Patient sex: F
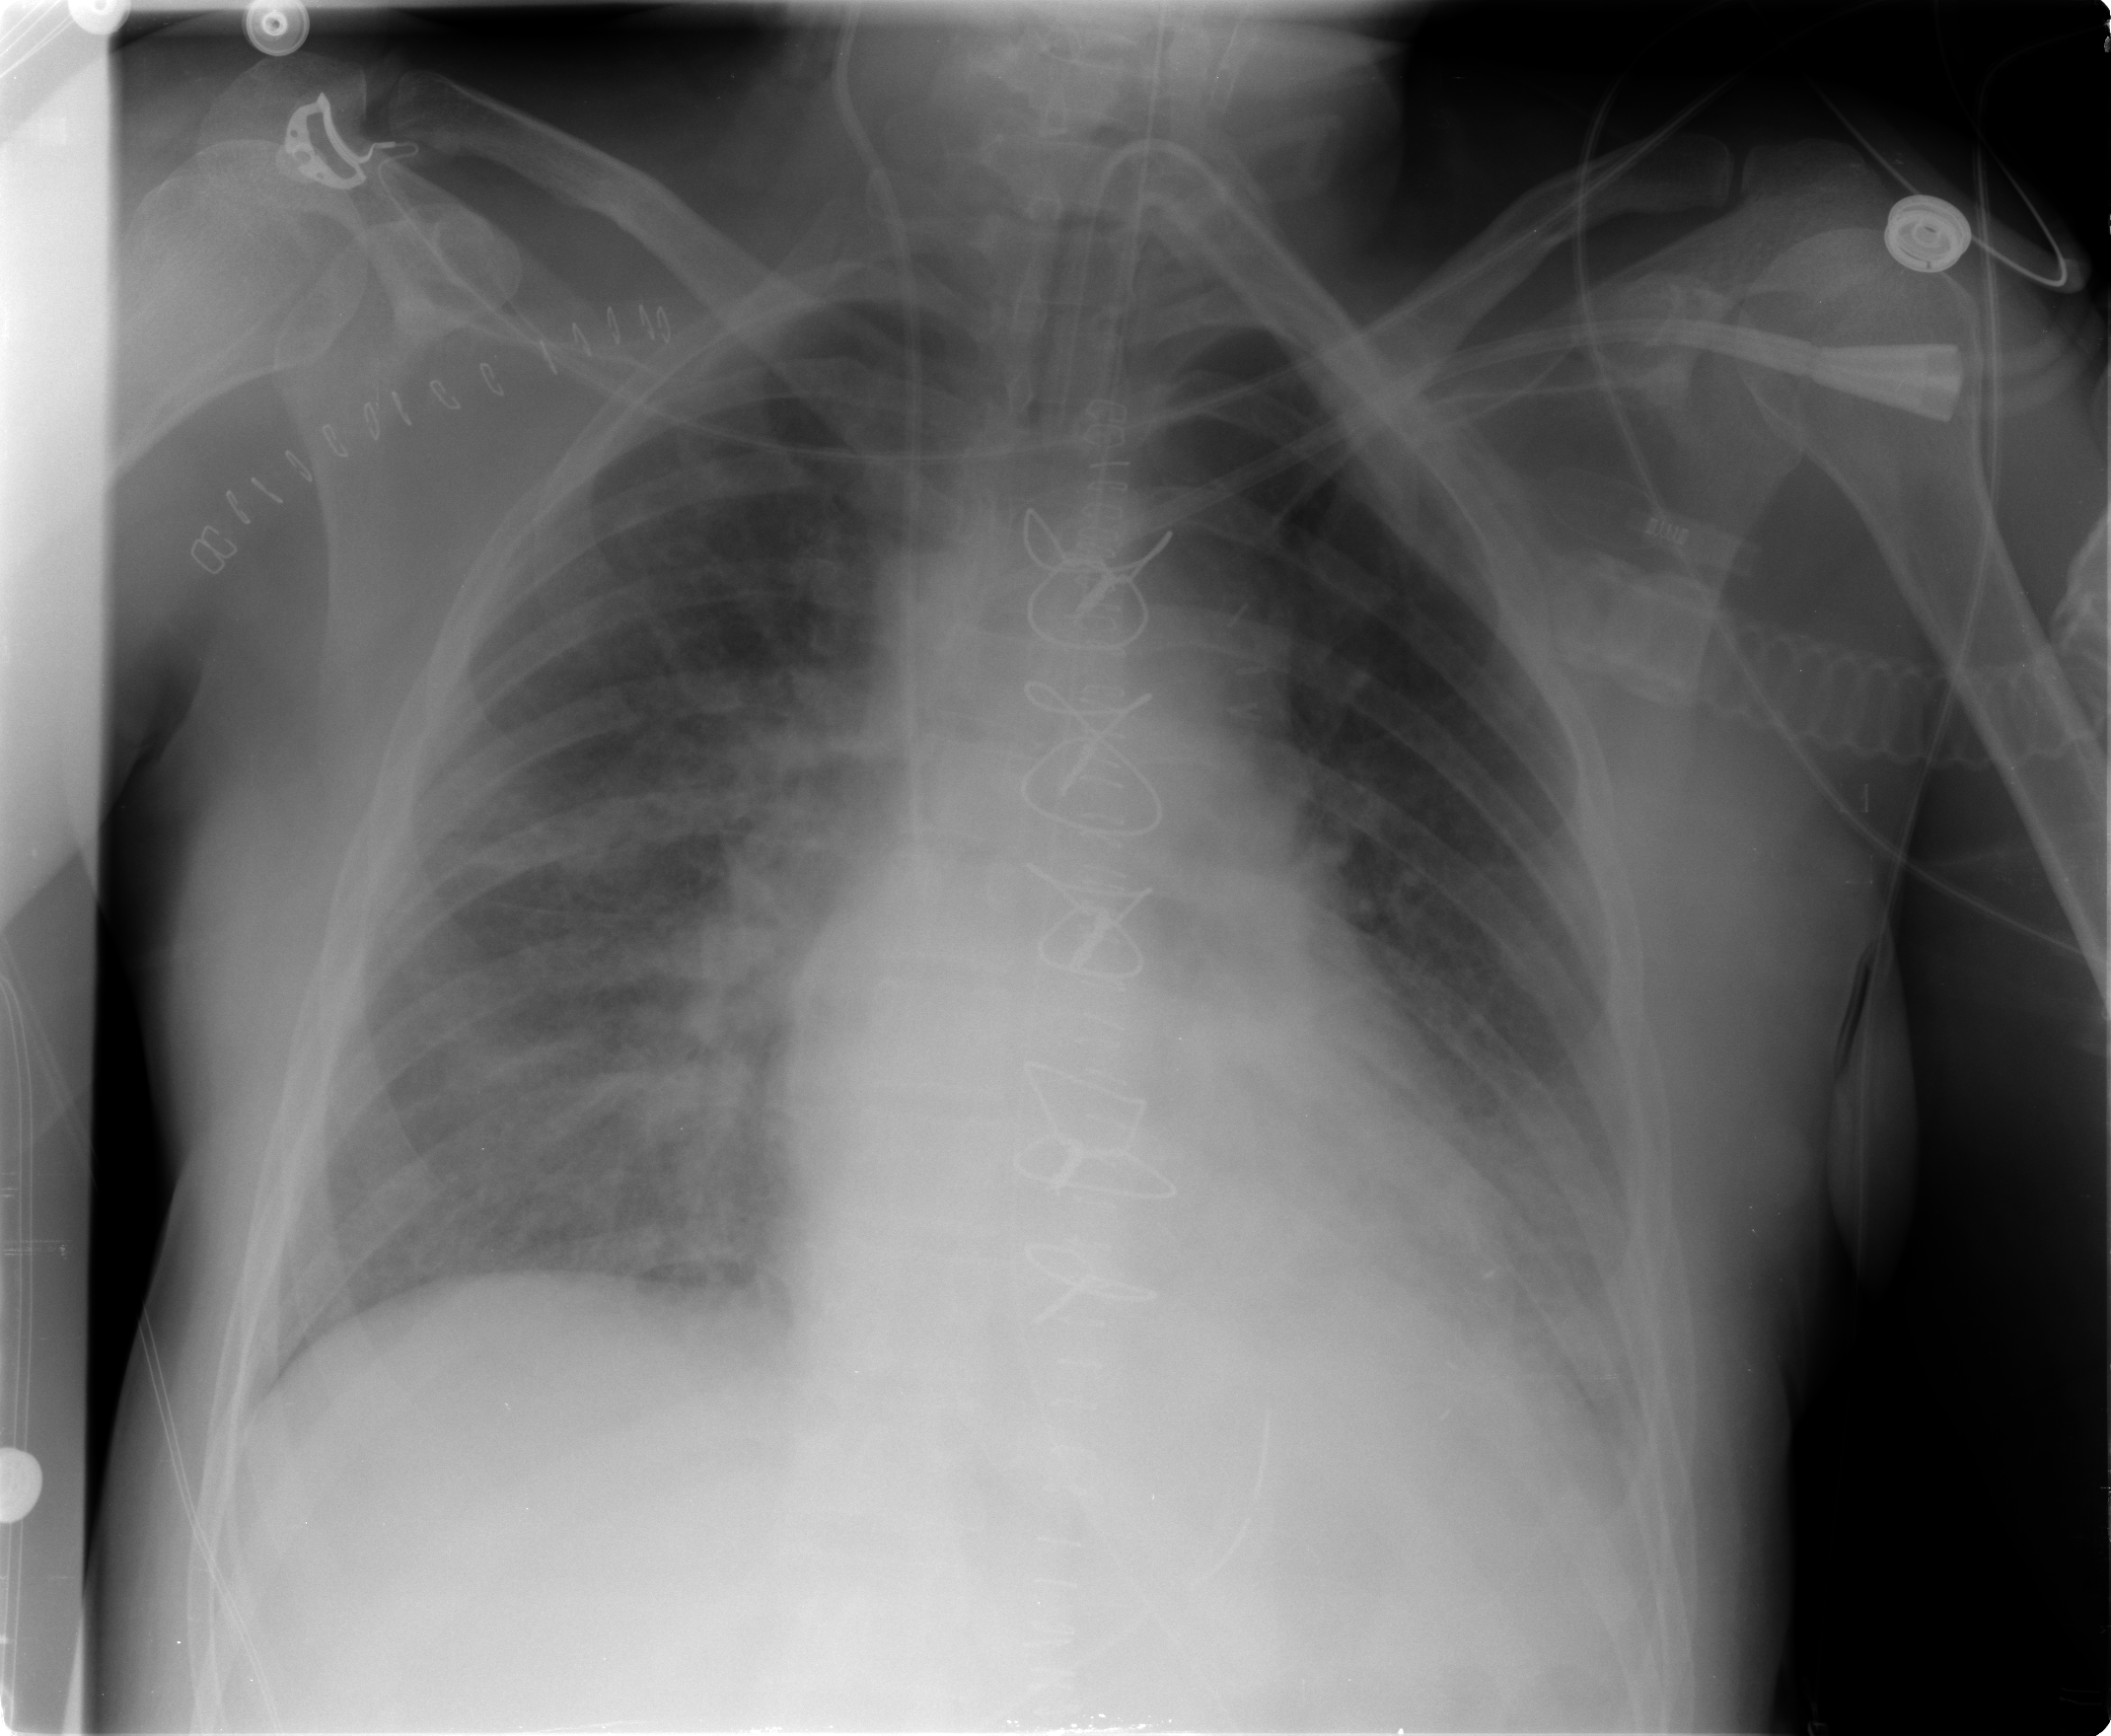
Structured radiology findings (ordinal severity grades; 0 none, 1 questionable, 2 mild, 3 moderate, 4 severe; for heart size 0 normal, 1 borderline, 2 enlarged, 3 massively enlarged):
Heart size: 0
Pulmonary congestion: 1
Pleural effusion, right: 0
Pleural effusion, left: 2
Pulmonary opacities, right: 2
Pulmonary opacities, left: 0
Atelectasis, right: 0
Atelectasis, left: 2